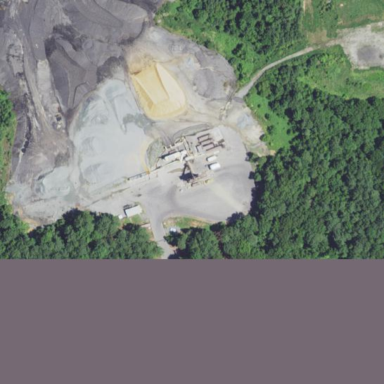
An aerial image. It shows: Quarry area.